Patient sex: M
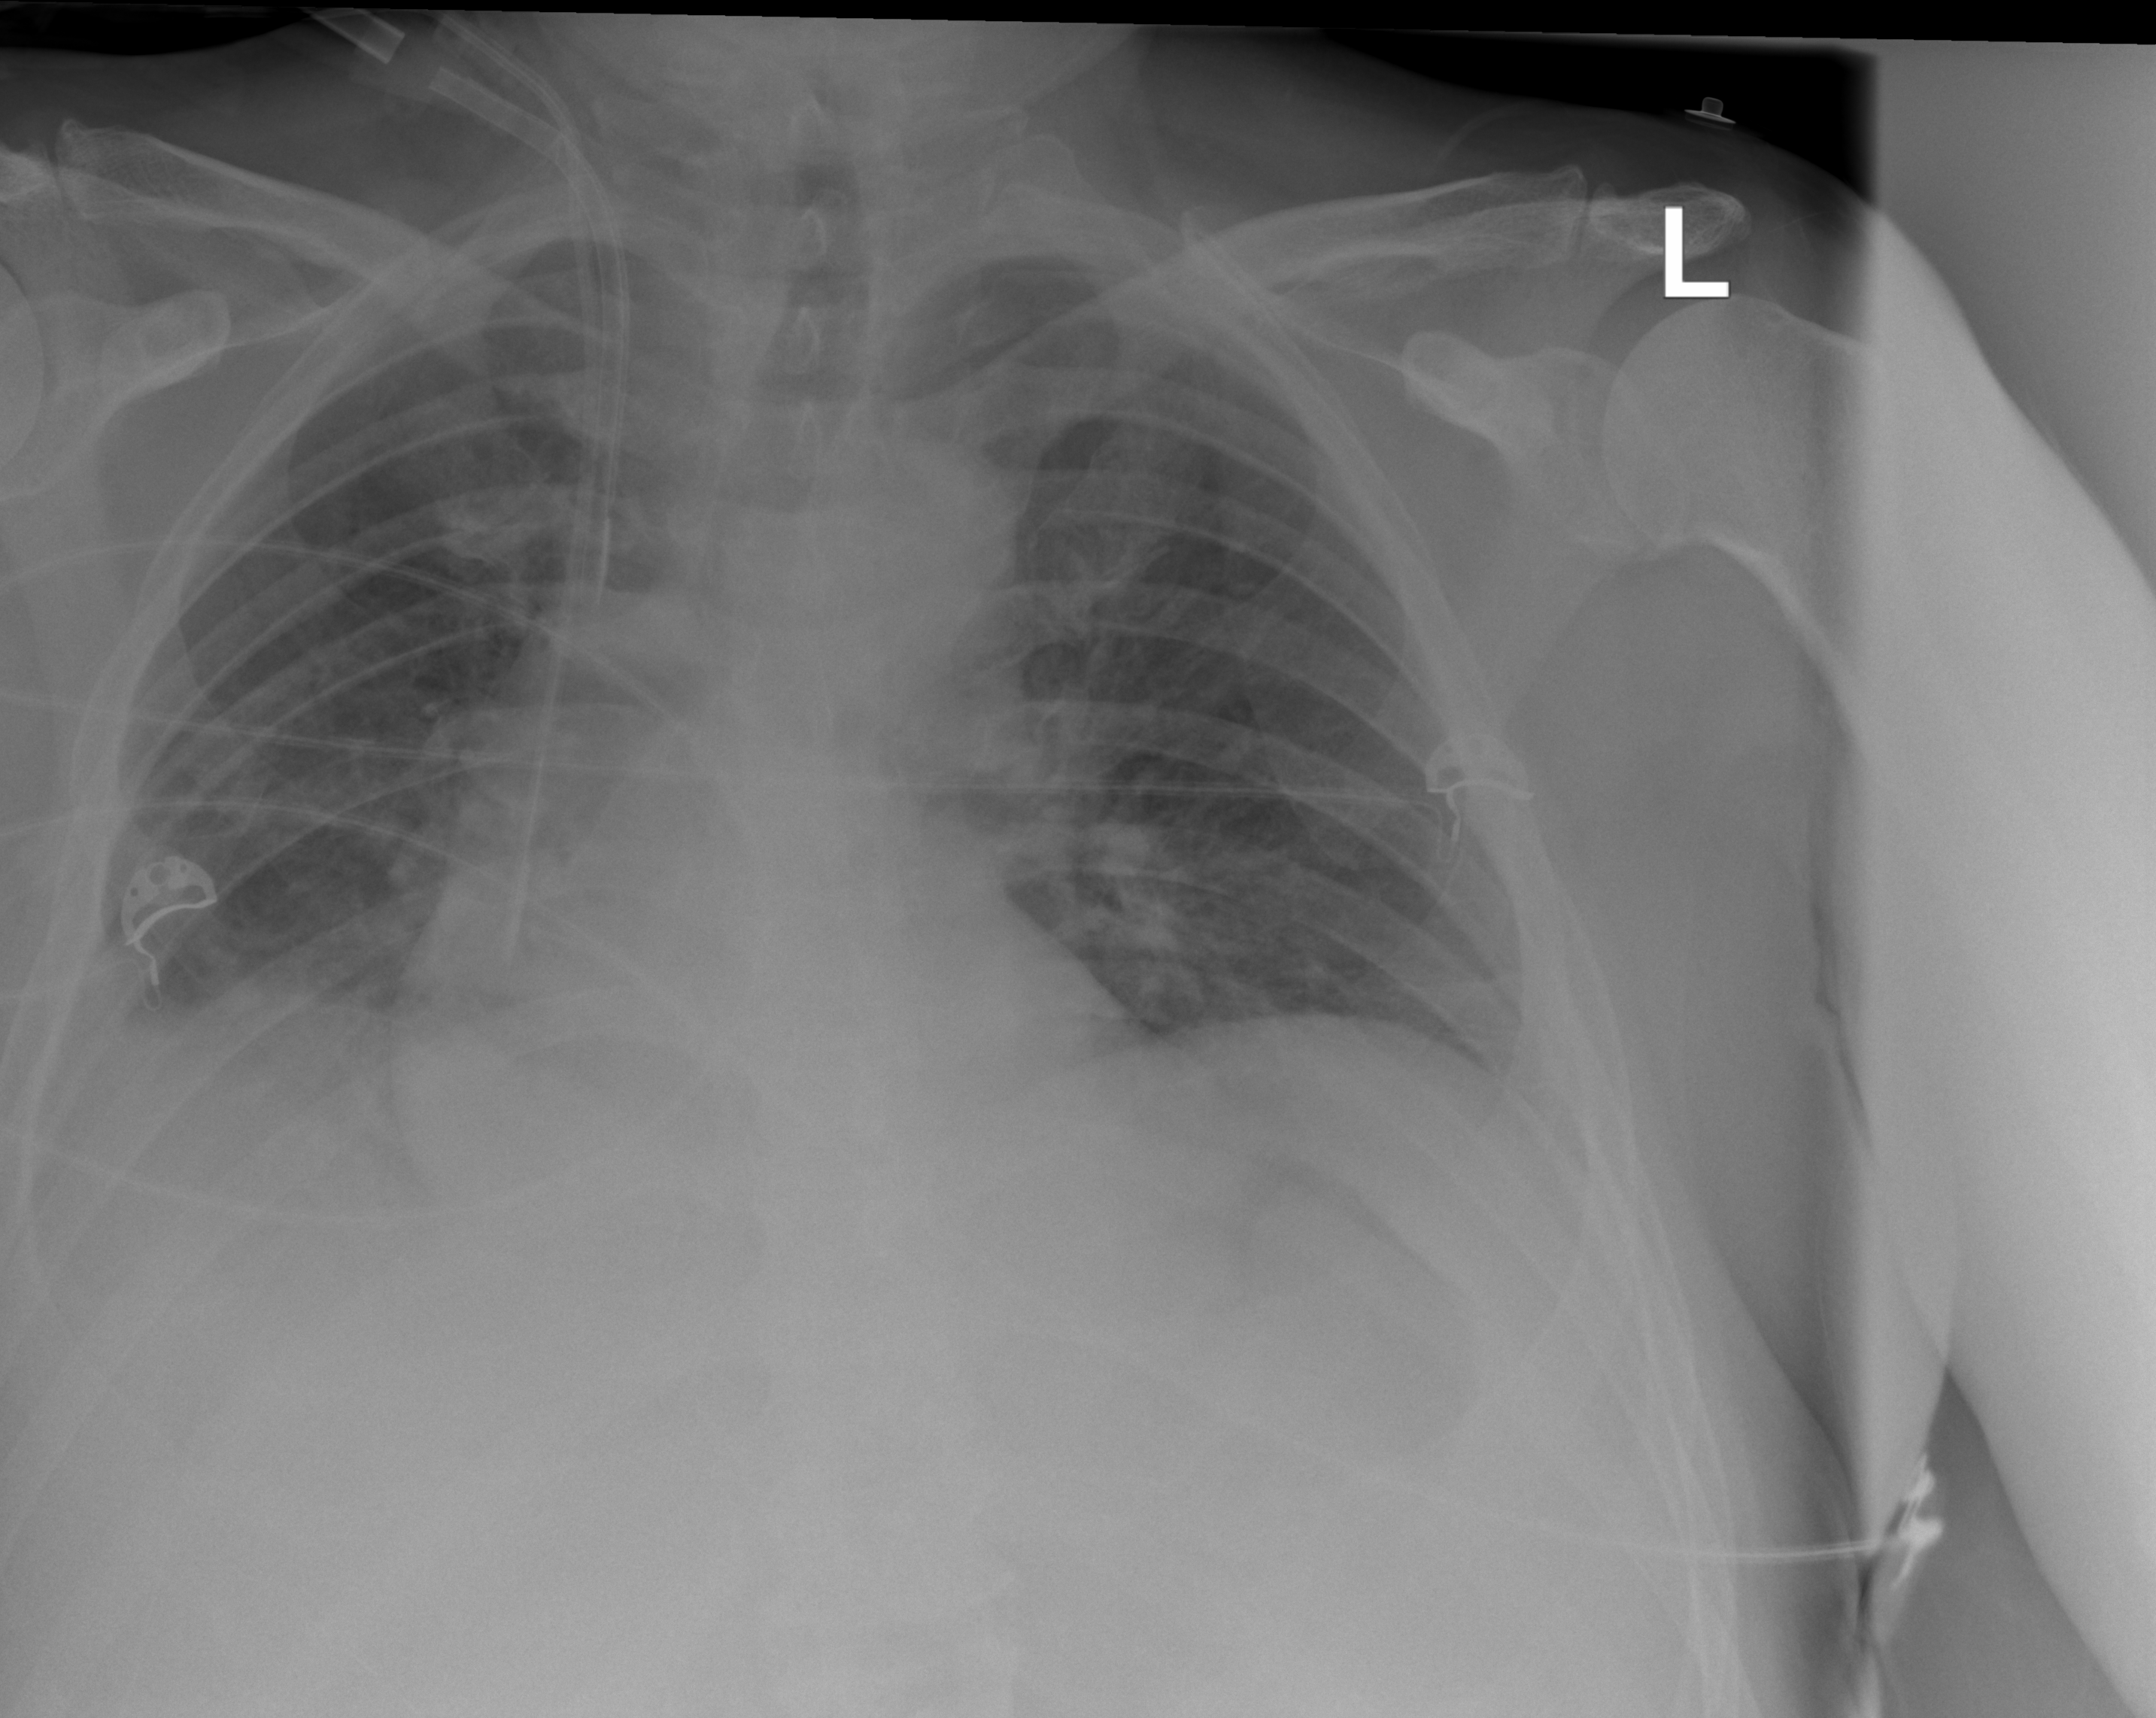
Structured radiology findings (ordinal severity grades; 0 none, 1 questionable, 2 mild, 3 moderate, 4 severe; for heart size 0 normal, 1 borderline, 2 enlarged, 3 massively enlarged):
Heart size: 0
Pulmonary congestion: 2
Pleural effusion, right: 2
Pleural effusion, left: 1
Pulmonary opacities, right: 2
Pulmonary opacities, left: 2
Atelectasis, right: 2
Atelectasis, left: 2